Milling tool wear sample.
Tool blade image: 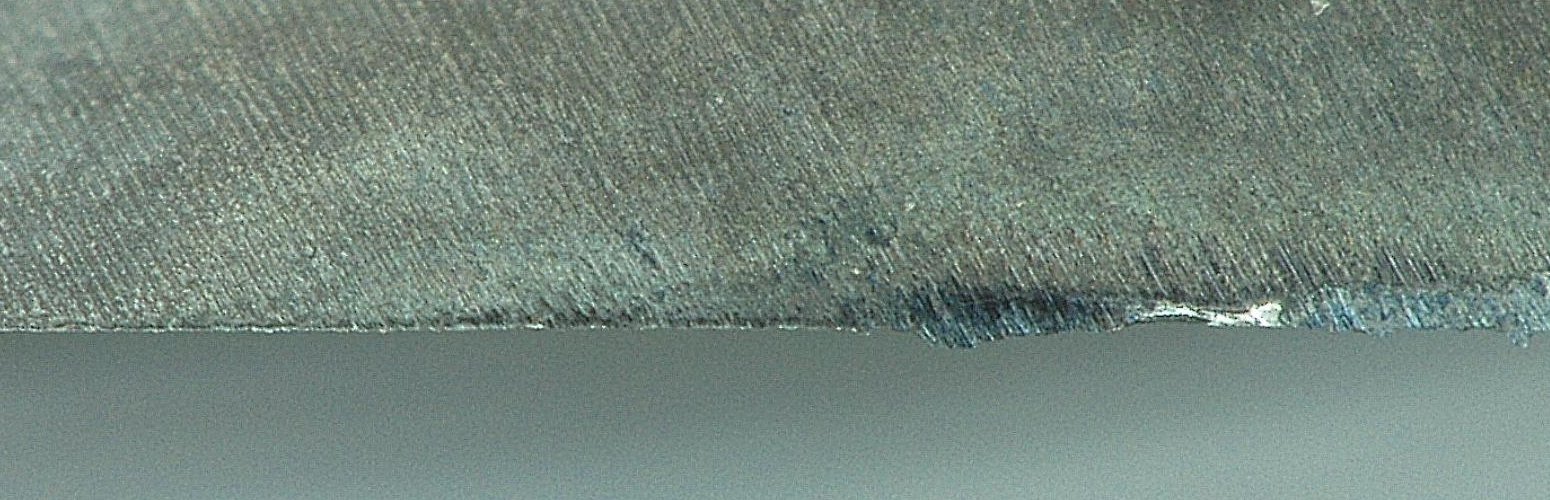
Chip image: 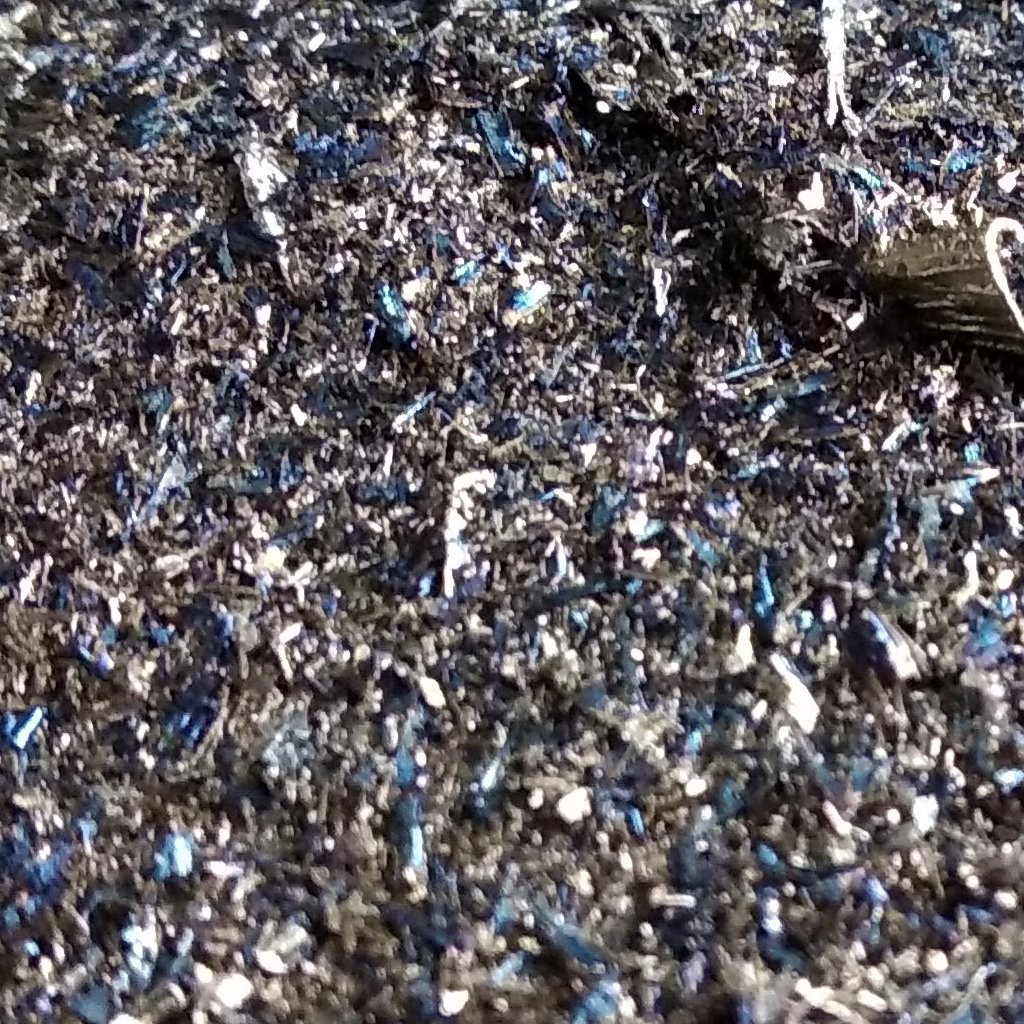
Workpiece image: 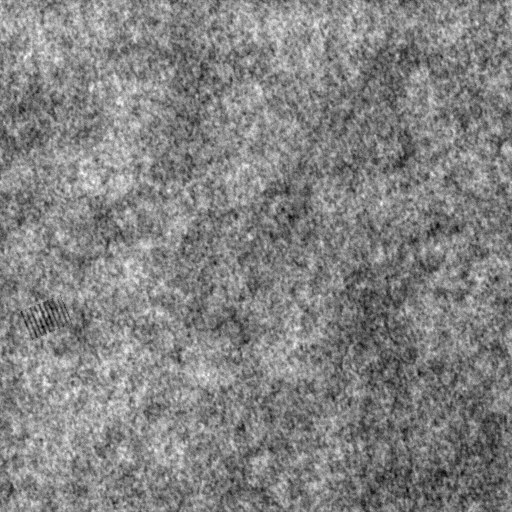
Tool wear state: dulled
Gaps: 16.77
Flank wear: 130.48
Overhang: 26.95
Force-signal Mel-spectrograms (X, Y, Z axes): 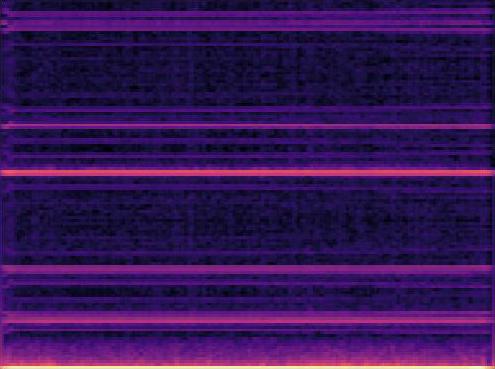 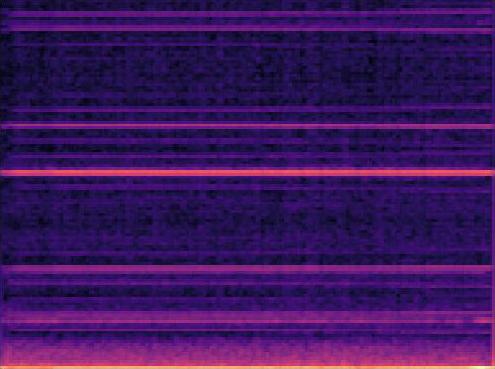 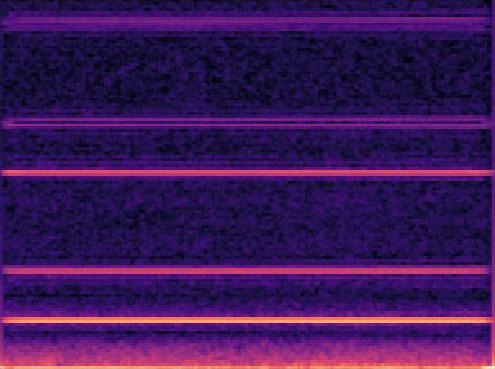
Force-signal scalograms (X, Y, Z axes): 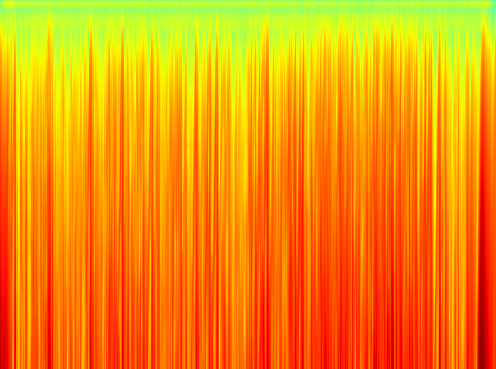 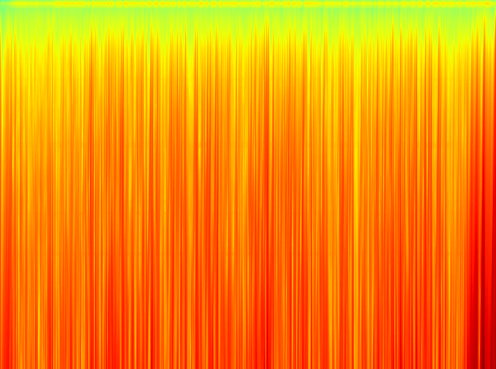 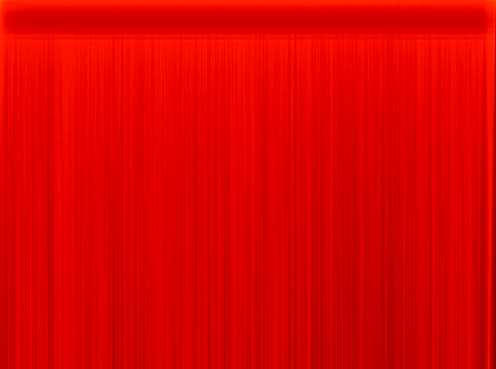
Force phase: accelerated_severe_wear